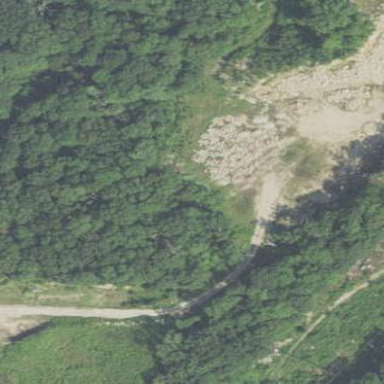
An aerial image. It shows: Quarry area.